Question: I am trying to make my layout a bit more uniform. I have a linear layout that looks like this:
'''
<?xml version="1.0" encoding="utf-8"?>
<LinearLayout android:id="@+id/LinearLayout01"
xmlns:android="http://schemas.android.com/apk/res/android"
android:orientation="vertical"
android:layout_width="fill_parent"
android:layout_height="wrap_content">
<LinearLayout
android:orientation="vertical"
android:layout_width="fill_parent"
android:layout_height="wrap_content"
android:layout_weight="1">
<TextView
android:id="@+id/lblQuote"
android:layout_width="fill_parent"
android:layout_height="wrap_content"
android:layout_weight="1"/>
</LinearLayout>
<LinearLayout
android:orientation="horizontal"
android:layout_width="fill_parent"
android:layout_height="wrap_content"
android:layout_weight="1">
<TextView
android:id="@+id/lblLikes"
android:layout_width="fill_parent"
android:layout_height="wrap_content"
android:layout_weight="1"
android:textSize="4pt"
android:text="27"/>
<ImageView
android:id="@+id/imgUp"
android:layout_width="fill_parent"
android:layout_height="wrap_content"
android:layout_weight="1"
android:src="@drawable/thumbsup"/>
<TextView
android:id="@+id/lblBuzzedTitle"
android:layout_width="fill_parent"
android:layout_height="wrap_content"
android:layout_weight="1"
android:textSize="4pt"
android:text="Buzz Level:"/>
<TextView
android:id="@+id/lblShared"
android:layout_width="fill_parent"
android:layout_height="wrap_content"
android:layout_weight="1"
android:textSize="4pt"/>
<TextView
android:id="@+id/lblSaid"
android:layout_width="fill_parent"
android:layout_height="wrap_content"
android:layout_weight="1"
android:textSize="4pt"/>
</LinearLayout>
<LinearLayout
android:orientation="horizontal"
android:layout_width="fill_parent"
android:layout_height="wrap_content"
android:layout_weight="1">
<TextView
android:id="@+id/lblHates"
android:layout_width="fill_parent"
android:layout_height="wrap_content"
android:layout_weight="1"
android:textSize="4pt"
android:text="14"/>
<ImageView
android:id="@+id/imgDown"
android:layout_width="fill_parent"
android:layout_height="wrap_content"
android:layout_weight="1"
android:src="@drawable/thumbsdn"/>
<TextView
android:id="@+id/lblBuzzed"
android:layout_width="fill_parent"
android:layout_height="wrap_content"
android:layout_weight="1"
android:textSize="4pt"/>
<TextView
android:id="@+id/lblDate"
android:layout_width="fill_parent"
android:layout_height="wrap_content"
android:layout_weight="1"
android:textSize="4pt"/>
<TextView
android:id="@+id/lblLocation"
android:layout_width="fill_parent"
android:layout_height="wrap_content"
android:layout_weight="1"
android:textSize="4pt"/>
</LinearLayout>
<LinearLayout
android:orientation="vertical"
android:layout_width="fill_parent"
android:layout_height="wrap_content"
android:layout_weight="1">
<TextView
android:text=" "
android:textSize="1pt"
android:background="#6F7285"
android:layout_width="fill_parent"
android:layout_height="wrap_content"
android:layout_weight="1"/>
</LinearLayout>
</LinearLayout>
'''
So I've switched to this:
'''
<?xml version="1.0" encoding="utf-8"?>
<LinearLayout android:id="@+id/LinearLayout01"
xmlns:android="http://schemas.android.com/apk/res/android"
android:orientation="vertical"
android:layout_width="fill_parent"
android:layout_height="fill_parent">
<LinearLayout
android:orientation="vertical"
android:layout_width="fill_parent"
android:layout_height="fill_parent"
android:weightSum="1">
<TextView
android:id="@+id/lblQuote"
android:layout_width="0dp"
android:layout_height="wrap_content"
android:layout_weight="1"/>
</LinearLayout>
<LinearLayout
android:orientation="horizontal"
android:layout_width="fill_parent"
android:layout_height="fill_parent"
android:weightSum="8">
<TextView
android:id="@+id/lblLikes"
android:layout_width="0dp"
android:layout_height="wrap_content"
android:gravity="center_horizontal"
android:layout_weight="1"
android:textSize="4pt"
android:text="27"/>
<ImageView
android:id="@+id/imgUp"
android:layout_width="0dp"
android:layout_height="wrap_content"
android:gravity="center_horizontal"
android:layout_weight="1"
android:src="@drawable/thumbsup"/>
<TextView
android:id="@+id/lblBuzzedTitle"
android:layout_width="0dp"
android:layout_height="wrap_content"
android:gravity="center_horizontal"
android:layout_weight="2"
android:textSize="4pt"
android:text="Buzz Level:"/>
<TextView
android:id="@+id/lblShared"
android:layout_width="0dp"
android:layout_height="wrap_content"
android:gravity="center_horizontal"
android:layout_weight="2"
android:textSize="4pt"/>
<TextView
android:id="@+id/lblSaid"
android:layout_width="0dp"
android:layout_height="wrap_content"
android:gravity="center_horizontal"
android:layout_weight="2"
android:textSize="4pt"/>
</LinearLayout>
<LinearLayout
android:orientation="horizontal"
android:layout_width="fill_parent"
android:layout_height="fill_parent"
android:weightSum="8">
<TextView
android:id="@+id/lblHates"
android:layout_width="0dp"
android:layout_height="wrap_content"
android:gravity="center_horizontal"
android:layout_weight="1"
android:textSize="4pt"
android:text="14"/>
<ImageView
android:id="@+id/imgDown"
android:layout_width="0dp"
android:layout_height="wrap_content"
android:gravity="center_horizontal"
android:layout_weight="1"
android:src="@drawable/thumbsdn"/>
<TextView
android:id="@+id/lblBuzzed"
android:layout_width="0dp"
android:layout_height="wrap_content"
android:gravity="center_horizontal"
android:layout_weight="2"
android:textSize="4pt"/>
<TextView
android:id="@+id/lblDate"
android:layout_width="0dp"
android:layout_height="wrap_content"
android:gravity="center_horizontal"
android:layout_weight="2"
android:textSize="4pt"/>
<TextView
android:id="@+id/lblLocation"
android:layout_width="0dp"
android:layout_height="wrap_content"
android:gravity="center_horizontal"
android:layout_weight="2"
android:textSize="4pt"/>
</LinearLayout>
<LinearLayout
android:orientation="vertical"
android:layout_width="fill_parent"
android:layout_height="fill_parent"
android:weightSum="1">
<TextView
android:text=" "
android:textSize="1pt"
android:background="#6F7285"
android:layout_width="0dp"
android:layout_height="wrap_content"
android:layout_weight="1"/>
</LinearLayout>
</LinearLayout>
'''
Upon doing that my layout goes blank in the emulator. Please advise. I do not want to switch to Relative layout I just want to know what I'm doing wrong with this bit of code. Thanks.
#
Edit 6/3/2011:
'''
<?xml version="1.0" encoding="utf-8"?>
<LinearLayout android:id="@+id/LinearLayout01"
xmlns:android="http://schemas.android.com/apk/res/android"
android:orientation="vertical"
android:layout_width="fill_parent"
android:layout_height="wrap_content">
<LinearLayout
android:orientation="vertical"
android:layout_width="fill_parent"
android:layout_height="wrap_content">
<TextView
android:id="@+id/lblQuote"
android:layout_width="wrap_content"
android:layout_height="wrap_content"
android:layout_weight="1"
android:text="Filler Text"/>
</LinearLayout>
<LinearLayout
android:orientation="horizontal"
android:layout_width="fill_parent"
android:layout_height="wrap_content"
android:layout_gravity="left">
<ImageView
android:id="@+id/imgUp"
android:layout_width="wrap_content"
android:layout_height="wrap_content"
android:layout_weight="1"
android:src="@drawable/thumbsup"
android:layout_gravity="left"/>
<TextView
android:id="@+id/lblLikes"
android:layout_width="wrap_content"
android:layout_height="wrap_content"
android:layout_weight="1"
android:textSize="4pt"
android:text="10"
android:layout_gravity="left"/>
<TextView
android:id="@+id/lblBuzzedTitle"
android:layout_width="wrap_content"
android:layout_height="wrap_content"
android:layout_weight="2"
android:textSize="4pt"
android:text="Buzz Level:"/>
<TextView
android:id="@+id/lblShared"
android:layout_width="wrap_content"
android:layout_height="wrap_content"
android:layout_weight="2"
android:text="Shared By: Filler Name"
android:textSize="4pt"/>
<TextView
android:id="@+id/lblSaid"
android:layout_width="wrap_content"
android:layout_height="wrap_content"
android:layout_weight="2"
android:text="Said By: Filler Name"
android:textSize="4pt"/>
</LinearLayout>
<LinearLayout
android:orientation="horizontal"
android:layout_width="fill_parent"
android:layout_height="wrap_content"
android:layout_gravity="left">
<ImageView
android:id="@+id/imgDown"
android:layout_width="wrap_content"
android:layout_height="wrap_content"
android:layout_weight="1"
android:src="@drawable/thumbsdn"
android:layout_gravity="left"/>
<TextView
android:id="@+id/lblHates"
android:layout_width="wrap_content"
android:layout_height="wrap_content"
android:layout_weight="1"
android:textSize="4pt"
android:text="2"
android:layout_gravity="left"/>
<TextView
android:id="@+id/lblBuzzed"
android:layout_width="wrap_content"
android:layout_height="wrap_content"
android:layout_weight="2"
android:text="High"
android:textSize="4pt"/>
<TextView
android:id="@+id/lblDate"
android:layout_width="wrap_content"
android:layout_height="wrap_content"
android:layout_weight="2"
android:textSize="4pt"
android:text="04/04/1987 4:32 PM"/>
<TextView
android:id="@+id/lblLocation"
android:layout_width="wrap_content"
android:layout_height="wrap_content"
android:layout_weight="2"
android:textSize="4pt"
android:text="Broomfield, CO"/>
</LinearLayout>
<LinearLayout
android:orientation="vertical"
android:layout_width="fill_parent"
android:layout_height="wrap_content"
android:weightSum="1">
<TextView
android:text=" "
android:textSize="1pt"
android:background="#6F7285"
android:layout_width="fill_parent"
android:layout_height="wrap_content"
android:layout_weight="1"/>
</LinearLayout>
</LinearLayout>
'''

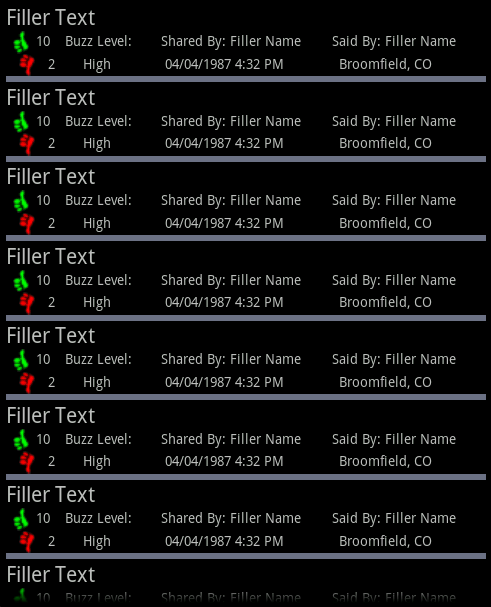
Answer: In the second version, your first nested LinearLayout has a layout_height of fill_parent. That pushes everything else down off the screen. Whenever you see yourself using layout_weight when you are also using fill_parent for both width and height, then you know that you are doing something wrong.
What are you trying to accomplish, exactly?
By the way, you don't need to use weightSum the way you are doing. If you don't specify it, it will automatically sum up the layout_weight values of all the child views. It's main use is to distribute only a fraction of the total extra space available.